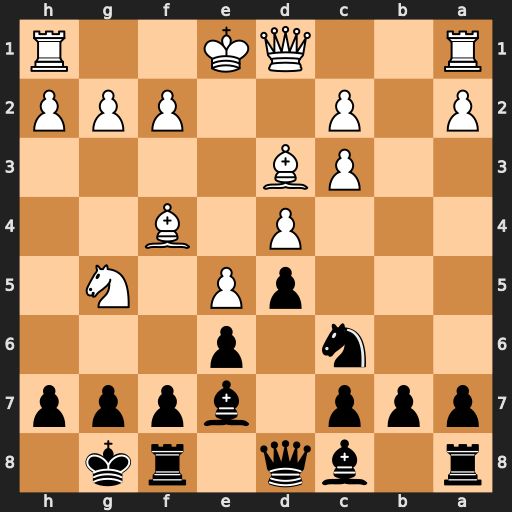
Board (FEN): r1bq1rk1/ppp1bppp/2n1p3/3pP1N1/3P1B2/2PB4/P1P2PPP/R2QK2R
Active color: b
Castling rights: KQ
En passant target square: -
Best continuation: Bxg5 Qh5 h6 Bxg5 Qxg5 Qxg5 hxg5